Field crop: maize
Growth stage: 2
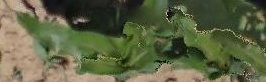
Species: maize